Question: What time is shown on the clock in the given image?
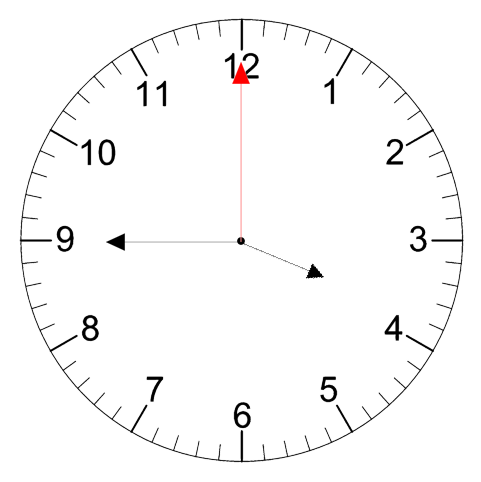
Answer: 03:45:00